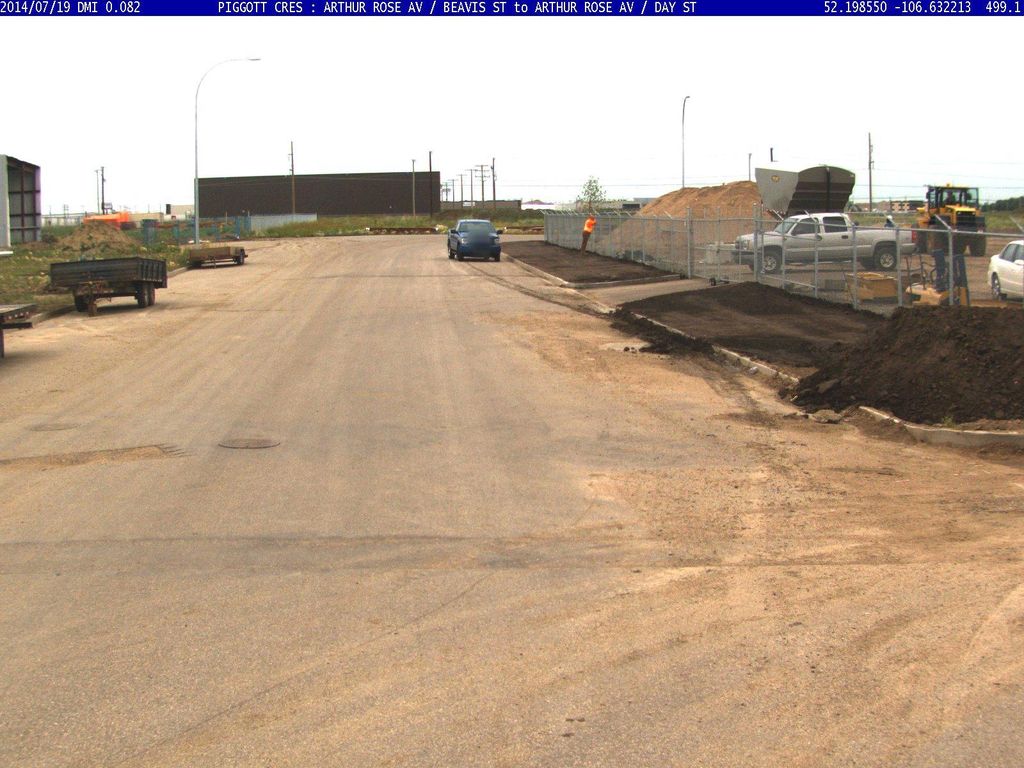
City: saskatoon